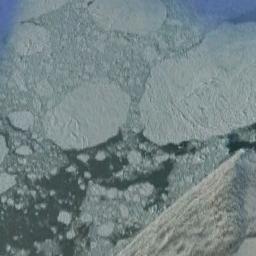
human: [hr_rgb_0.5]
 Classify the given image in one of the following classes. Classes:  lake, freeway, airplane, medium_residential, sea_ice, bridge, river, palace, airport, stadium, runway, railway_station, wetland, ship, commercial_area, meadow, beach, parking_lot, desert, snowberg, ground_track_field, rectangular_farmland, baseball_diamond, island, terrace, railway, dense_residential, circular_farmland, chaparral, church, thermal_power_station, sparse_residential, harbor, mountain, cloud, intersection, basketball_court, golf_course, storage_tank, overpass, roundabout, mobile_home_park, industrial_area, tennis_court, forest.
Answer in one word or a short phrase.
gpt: sea_ice